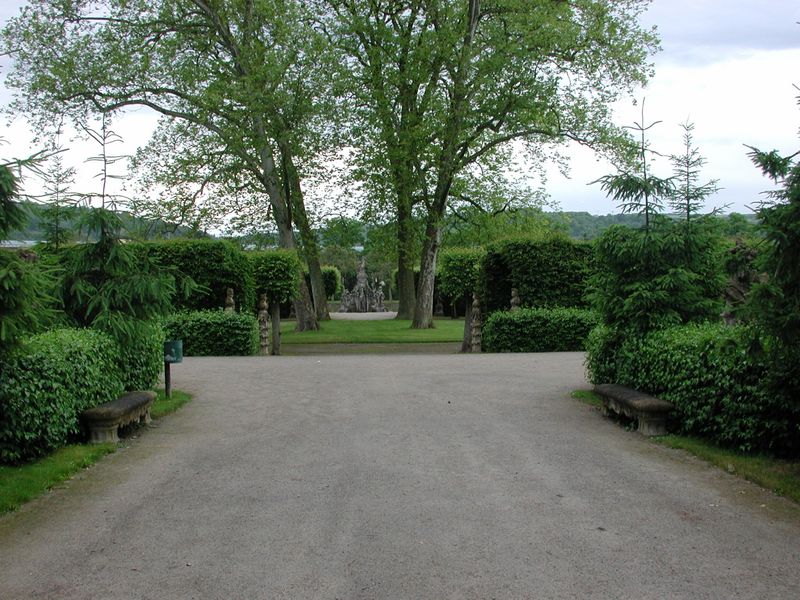
Titel: Hofgarten des Lustschlosses von Veitshöchheim
Künstler: Adam Friedrich von Seinsheim
Standort: Veitshöchsheim, Hofgarten (EU - D - Bayern)
Schlagwörter: baum, gruppe, himmel, laub, wolken, bäume, grün, landschaft, anlage, gras, park, rasen, weg, brunnen, garten, skulptur, statue, perspektive, hecke, bank, tannen, symmetrie, stufe, stufen, foto, fotografie, denkmal, bänke, zentral, achse, englischer garten, stelen, hecken, landschaftsgarten, weitwinkel, papierkorb, symmethrie